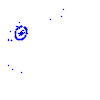
Particle: kaon